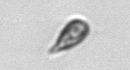
Label: Cryptophyta